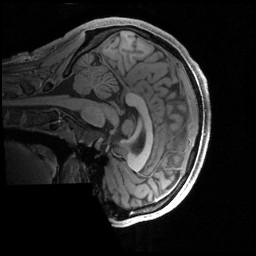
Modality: T1w
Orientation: sagittal
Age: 24
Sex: male
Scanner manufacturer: siemens
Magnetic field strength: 3 T
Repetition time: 2.4 s
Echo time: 0.00231 s